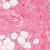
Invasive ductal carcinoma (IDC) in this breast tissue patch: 0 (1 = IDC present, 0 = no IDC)